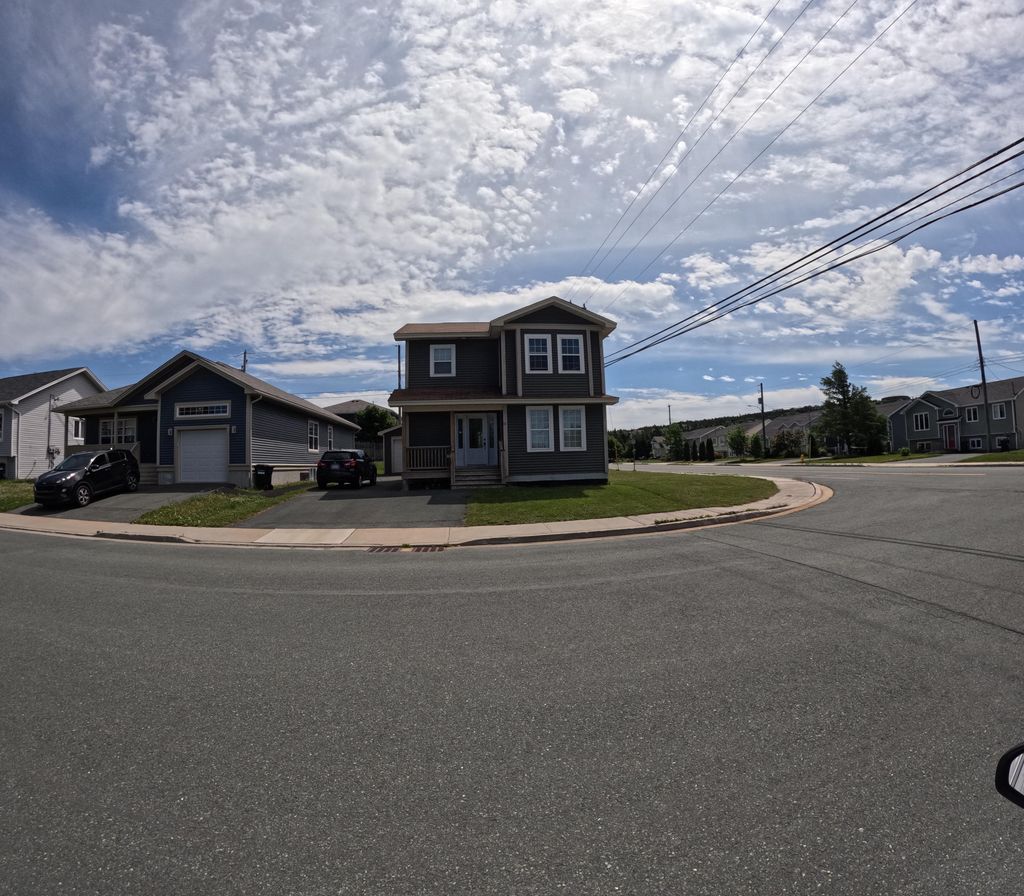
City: st_johns